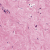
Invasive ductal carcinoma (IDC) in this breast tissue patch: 0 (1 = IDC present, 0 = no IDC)